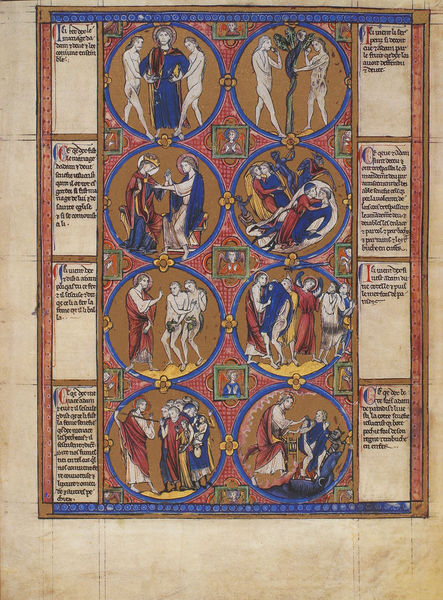
Titel: Wiener Bible Moralisée
Institution: Wien, Österreichische Nationalbibliothek
Schlagwörter: baum, blau, gott, mann, nackt, grün, menschen, braun, bunt, frau, männer, rot, bibel, gold, kreis, rund, engel, apfel, schrift, papier, könig, adam, eva, paradies, medaillon, comic, illustration, text, kreise, schlange, buchseite, christus, jesus, sündenfall, heilige, vertreibung, adam und eva, kästchen, genesis, latein, papyrus, buchmalerei, illustrationen, codex, psalter, erschaffung, bildgeschichte, bilderbibel, könik, religiöse darstellung, 1350, vertraibung, geneis, momics, könil